Field crop: tomato
Growth stage: 1
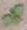
Species: solanum